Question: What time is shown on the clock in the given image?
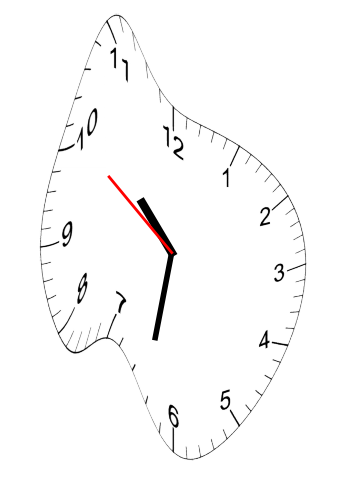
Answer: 10:31:51